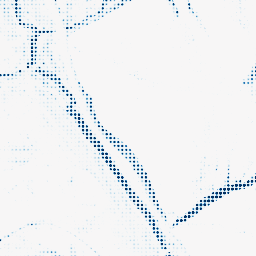
Category: morphological
Decomposition family: morphological_square
Decomposition parameters: operation: closing
size: 10
Upsampling method: sinc_blackman
Upsampling parameters: scale: 8
kernel_size: 4
Upsampling scale: 8